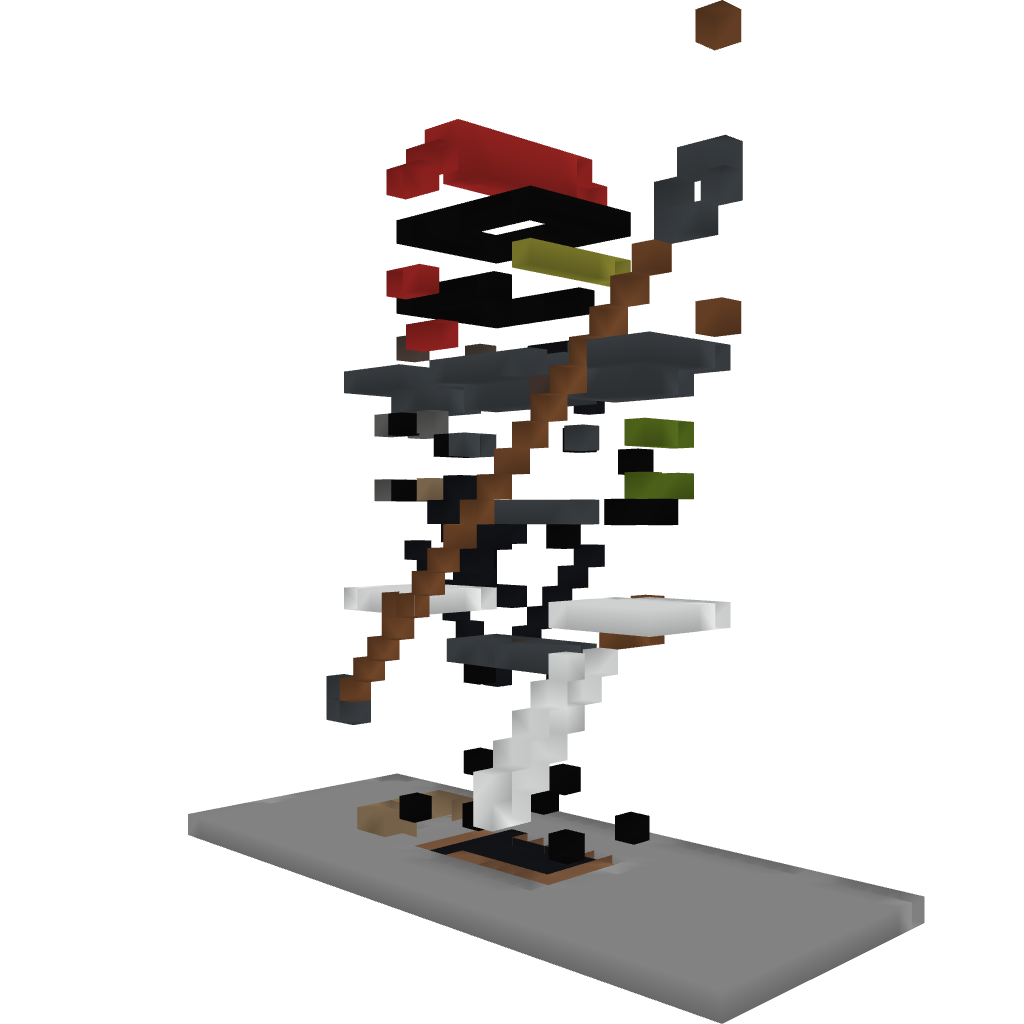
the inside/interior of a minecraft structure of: Spartan at suit :)